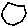
Label: hexagon